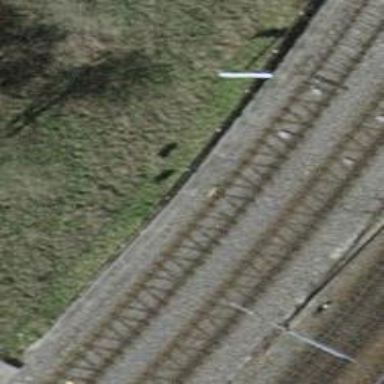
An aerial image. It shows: Railway milestone.